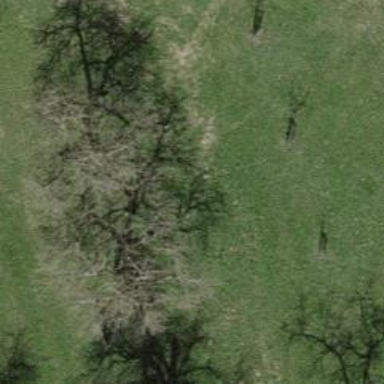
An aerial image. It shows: Single tag "natural: tree."